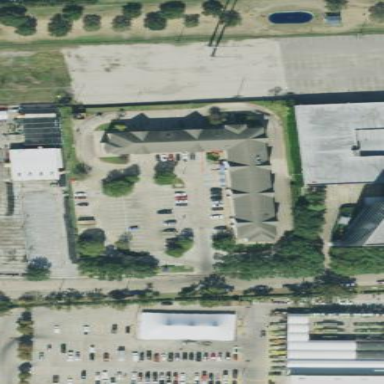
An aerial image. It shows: Building that is motel.